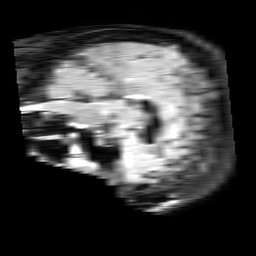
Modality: FLAIR
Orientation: sagittal
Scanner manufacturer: philips
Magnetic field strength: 3 T
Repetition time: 11 s
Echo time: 0.125 s